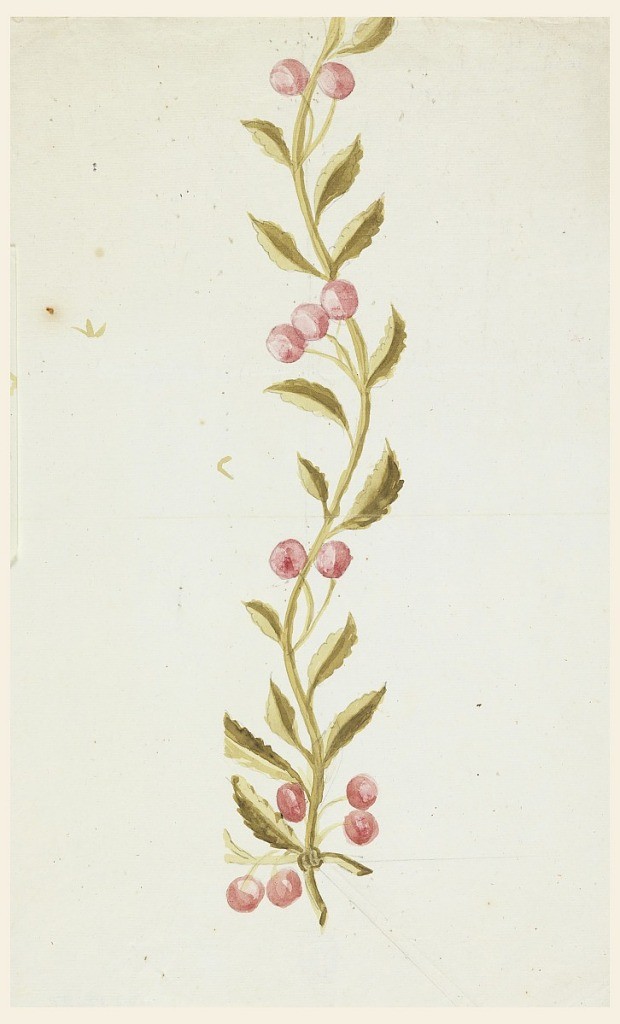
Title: Design for Woven or Embroidered Borders
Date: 1820–50
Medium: Graphite, brush and wash on paper
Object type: Drawing
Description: A rising rinceau; continuation of horizontal bough which is fastened to the lower end of the vertical bough of 1909-13-126.